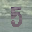
Label: 5